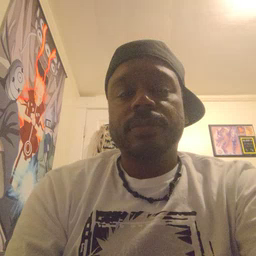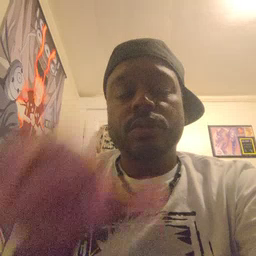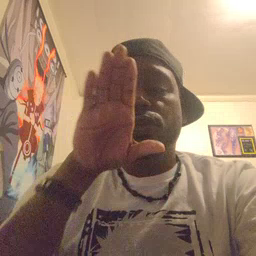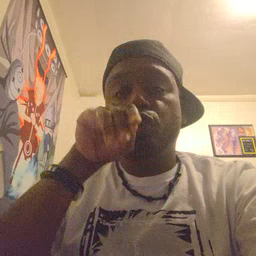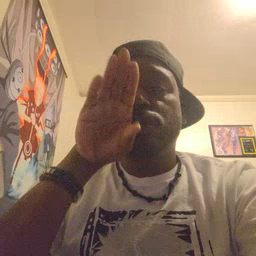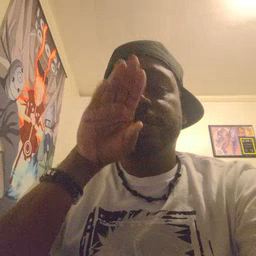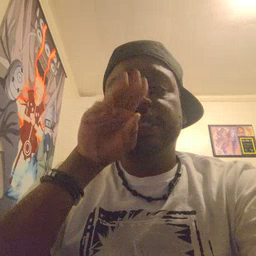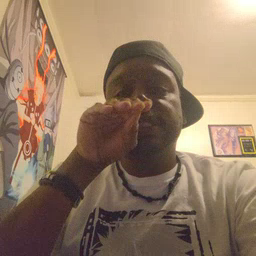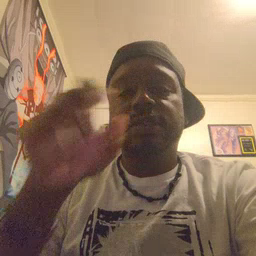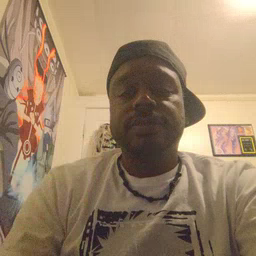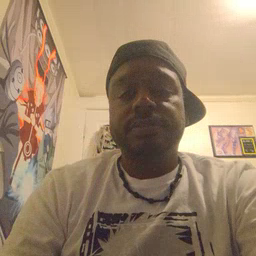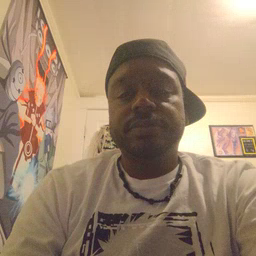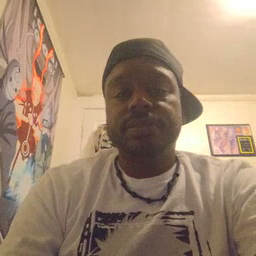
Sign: goose